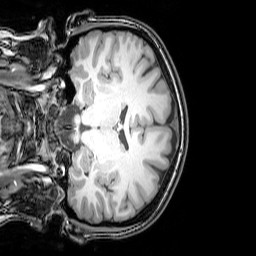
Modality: T1w
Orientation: coronal
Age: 23
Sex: female
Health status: healthy
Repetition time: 0.081 s
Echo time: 0.037 s